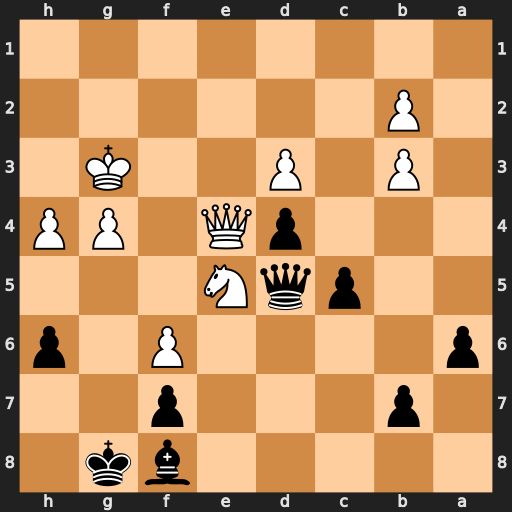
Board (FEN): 5bk1/1p3p2/p4P1p/2pqN3/3pQ1PP/1P1P2K1/1P6/8
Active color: b
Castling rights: -
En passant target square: -
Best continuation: Qxe4 dxe4 Bd6